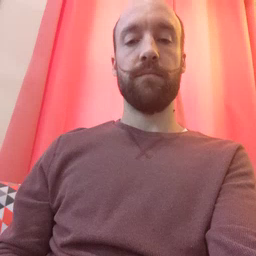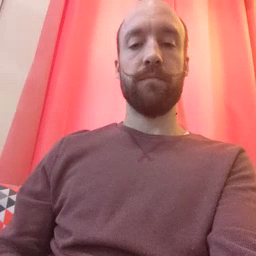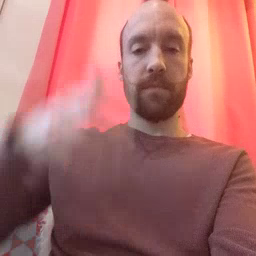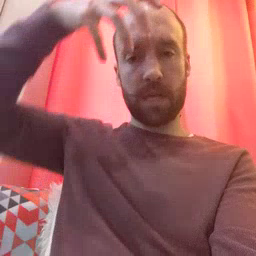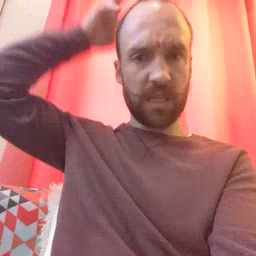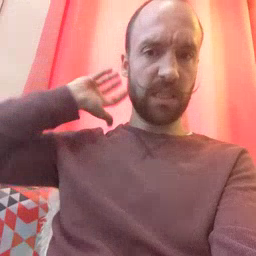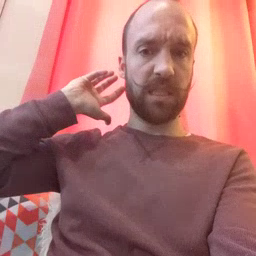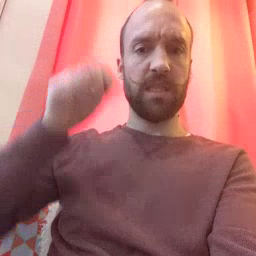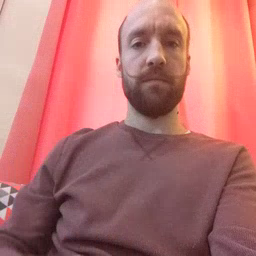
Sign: lion